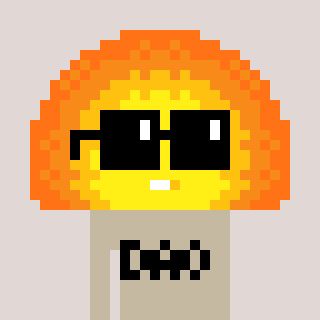
a pixel art character with square black sunglasses, a sunset-shaped head and a bege-colored body on a warm background